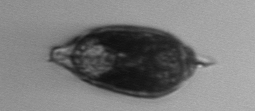
Label: Prorocentrum_micans